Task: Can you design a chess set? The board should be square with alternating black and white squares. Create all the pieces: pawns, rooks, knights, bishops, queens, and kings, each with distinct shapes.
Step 2821:
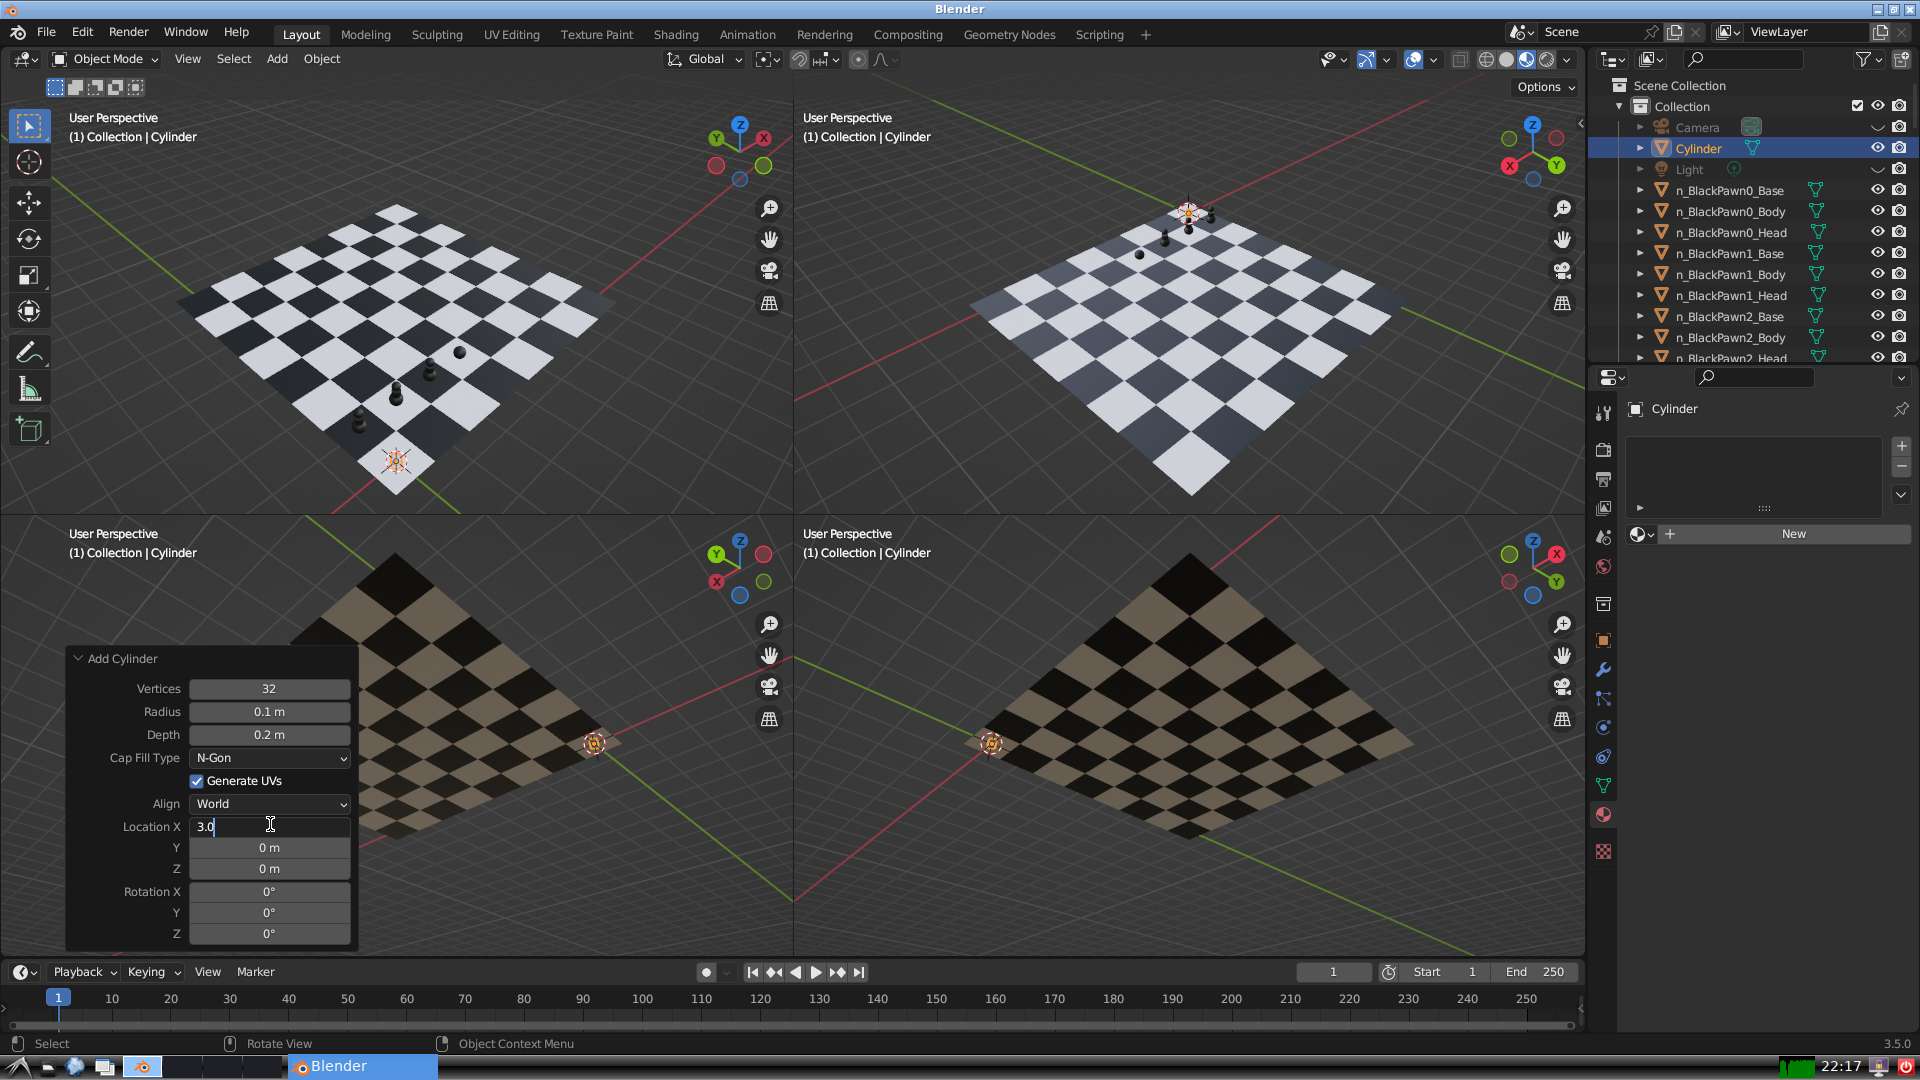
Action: {"key_press": ['Return']}